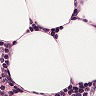
Metastatic tissue present: no